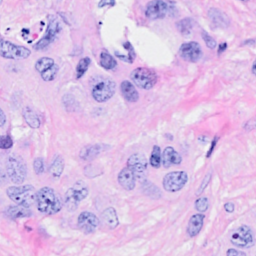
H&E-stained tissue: Breast